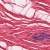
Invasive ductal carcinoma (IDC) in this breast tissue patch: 0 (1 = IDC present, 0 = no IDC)